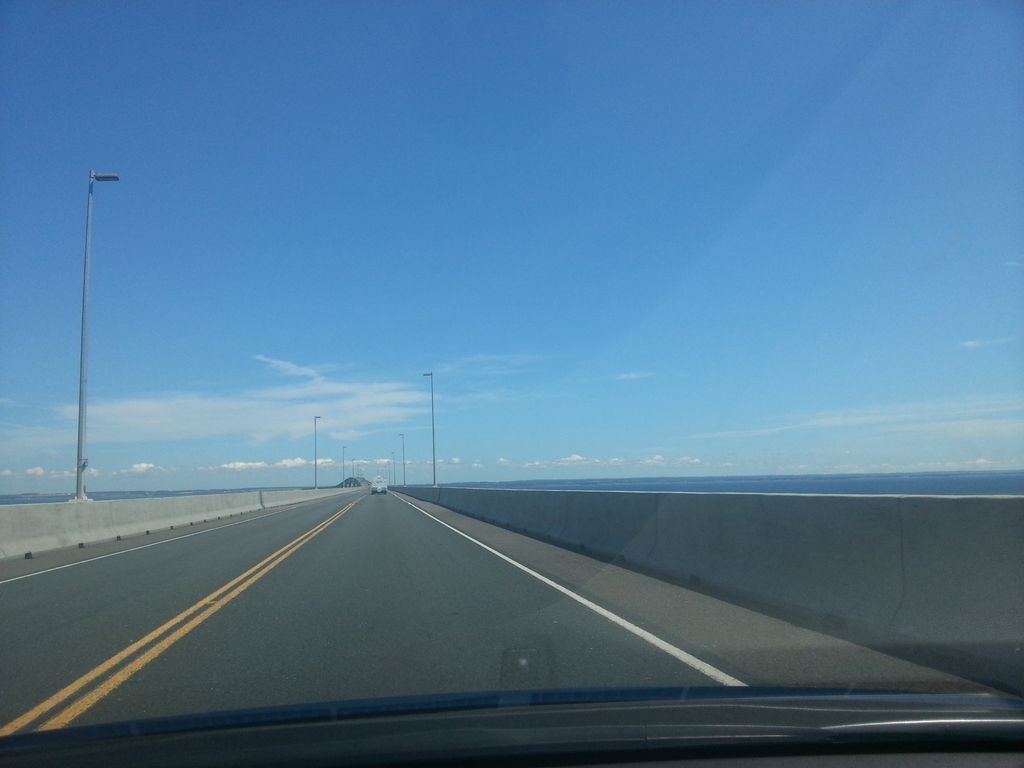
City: charlottetown